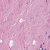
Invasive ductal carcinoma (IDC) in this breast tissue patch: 0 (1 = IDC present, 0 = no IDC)